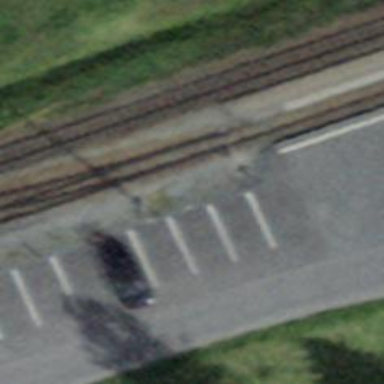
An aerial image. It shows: Railway switch.